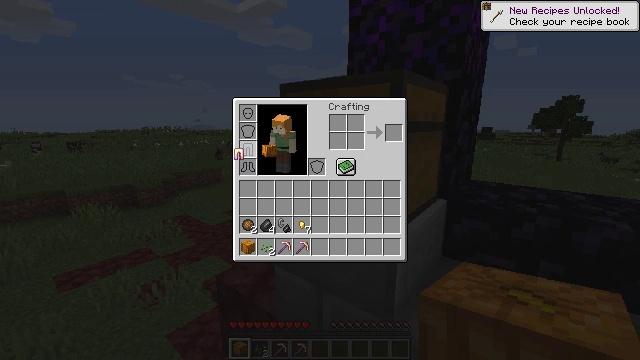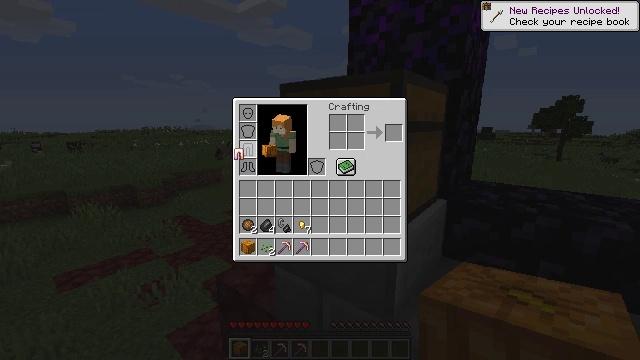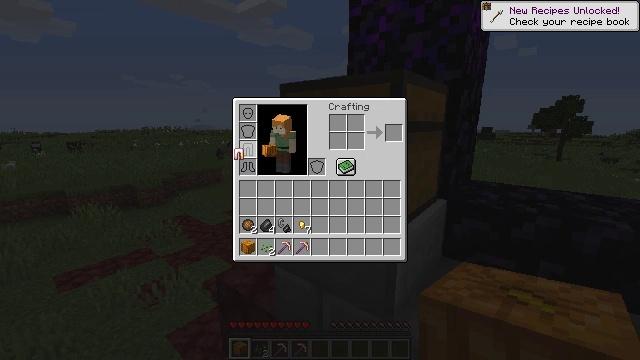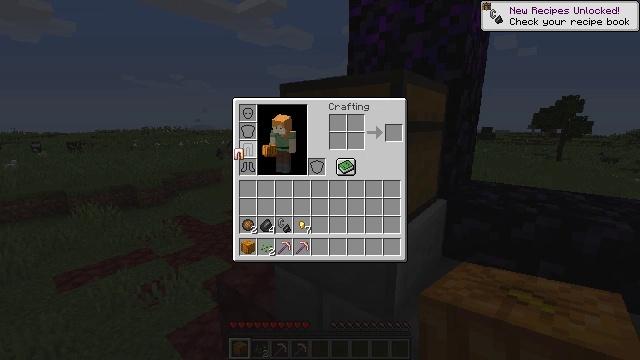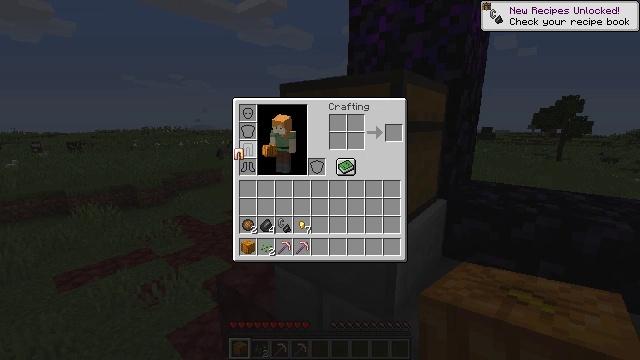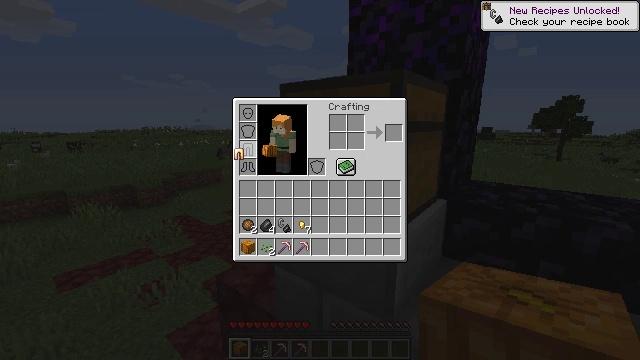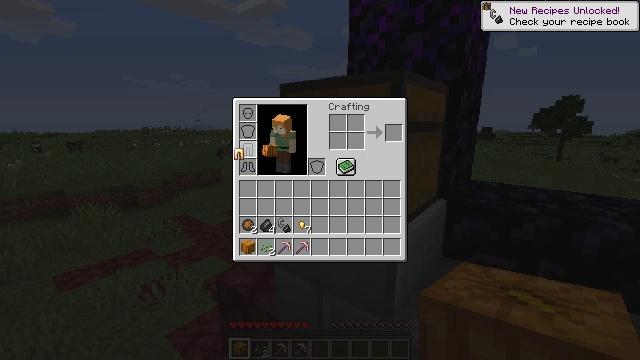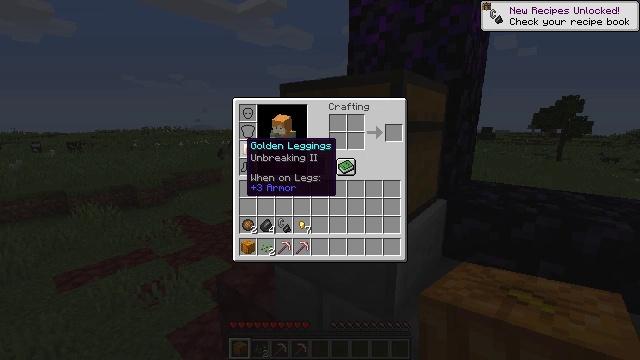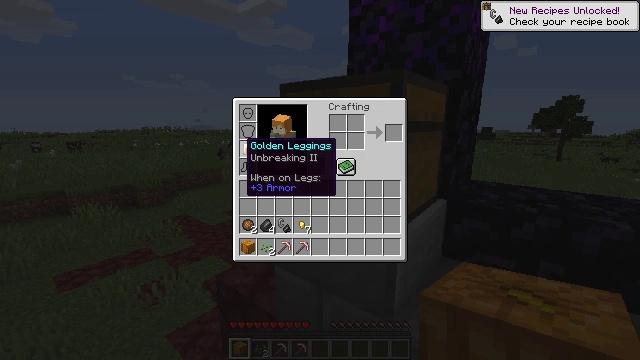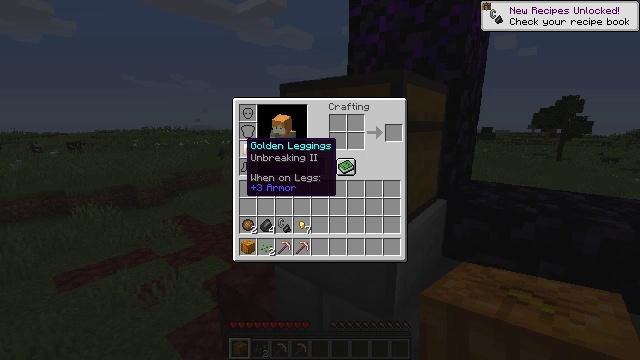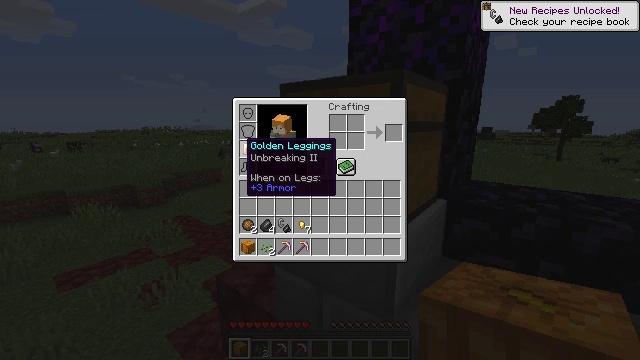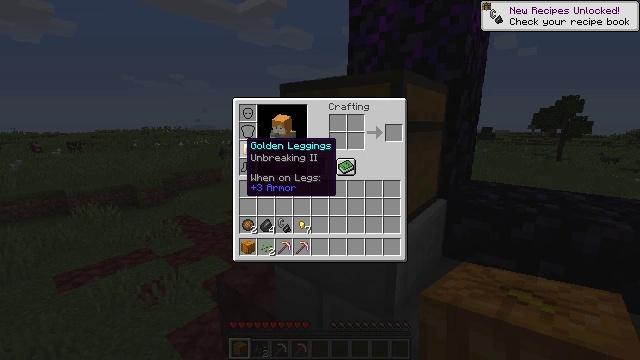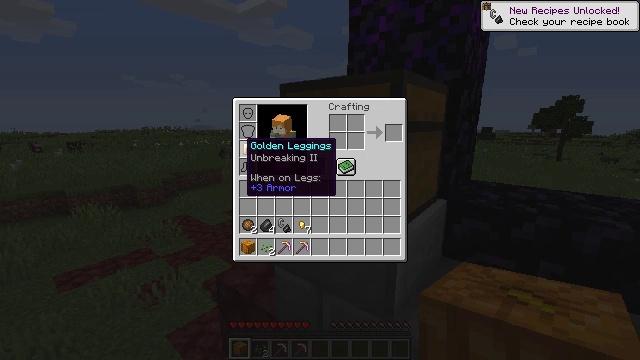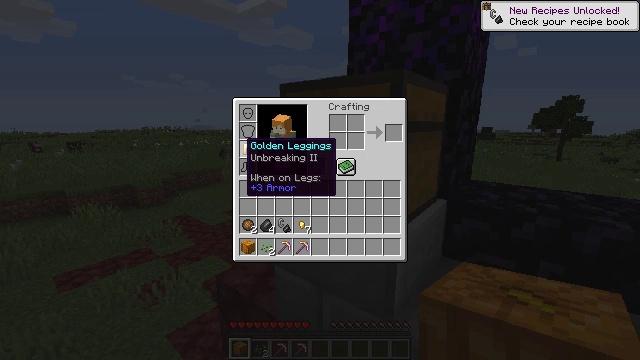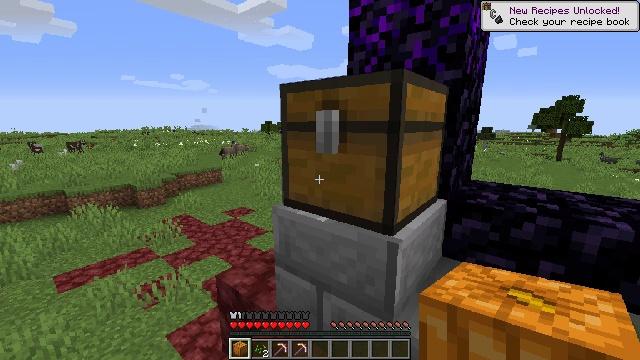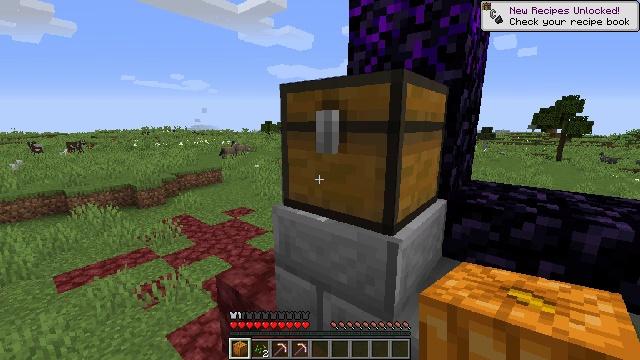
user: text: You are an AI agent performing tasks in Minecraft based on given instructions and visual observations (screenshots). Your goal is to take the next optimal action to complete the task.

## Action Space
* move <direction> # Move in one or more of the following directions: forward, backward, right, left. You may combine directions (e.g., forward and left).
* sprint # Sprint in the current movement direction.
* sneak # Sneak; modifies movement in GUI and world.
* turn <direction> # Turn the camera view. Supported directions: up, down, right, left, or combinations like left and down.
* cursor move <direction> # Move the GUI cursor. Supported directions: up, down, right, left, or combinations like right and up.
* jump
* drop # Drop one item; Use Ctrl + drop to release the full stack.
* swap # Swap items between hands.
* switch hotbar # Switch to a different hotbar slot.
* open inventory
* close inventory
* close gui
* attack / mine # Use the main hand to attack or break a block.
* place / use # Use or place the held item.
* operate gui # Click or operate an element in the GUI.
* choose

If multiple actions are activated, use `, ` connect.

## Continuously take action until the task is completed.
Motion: motion action
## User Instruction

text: Collect the grass block using a shovel.
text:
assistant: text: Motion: no_op
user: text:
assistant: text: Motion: no_op
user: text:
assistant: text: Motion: no_op
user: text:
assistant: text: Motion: attack / mine
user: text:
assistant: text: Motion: attack / mine
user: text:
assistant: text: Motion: attack / mine
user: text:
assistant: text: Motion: no_op
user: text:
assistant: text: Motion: no_op
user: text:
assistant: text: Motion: no_op
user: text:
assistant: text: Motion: no_op
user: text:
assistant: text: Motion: no_op
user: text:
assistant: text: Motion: no_op
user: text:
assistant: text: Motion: no_op
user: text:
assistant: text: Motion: open inventory
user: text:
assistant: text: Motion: open inventory
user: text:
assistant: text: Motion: open inventory
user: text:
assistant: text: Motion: open inventory
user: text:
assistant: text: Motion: no_op
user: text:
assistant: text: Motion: no_op
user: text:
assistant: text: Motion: no_op
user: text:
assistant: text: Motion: no_op
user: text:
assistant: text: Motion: turn right
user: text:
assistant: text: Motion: turn right and up
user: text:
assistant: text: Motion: turn right
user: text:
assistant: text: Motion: turn down
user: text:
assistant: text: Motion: turn left and down
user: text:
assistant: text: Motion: turn left and down
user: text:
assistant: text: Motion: turn right
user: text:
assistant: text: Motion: turn right
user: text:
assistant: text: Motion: no_op